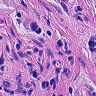
Metastatic tissue present: yes